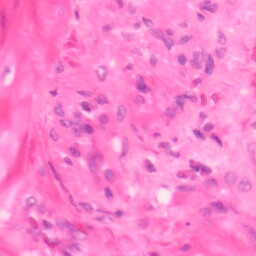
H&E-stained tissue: Colon